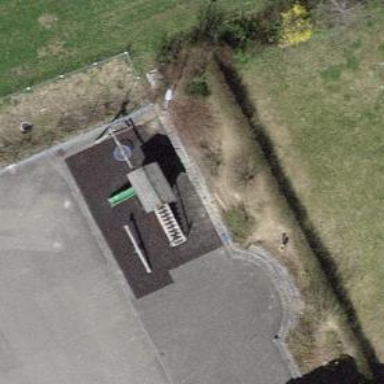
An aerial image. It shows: Playground area for leisure activities on the land.